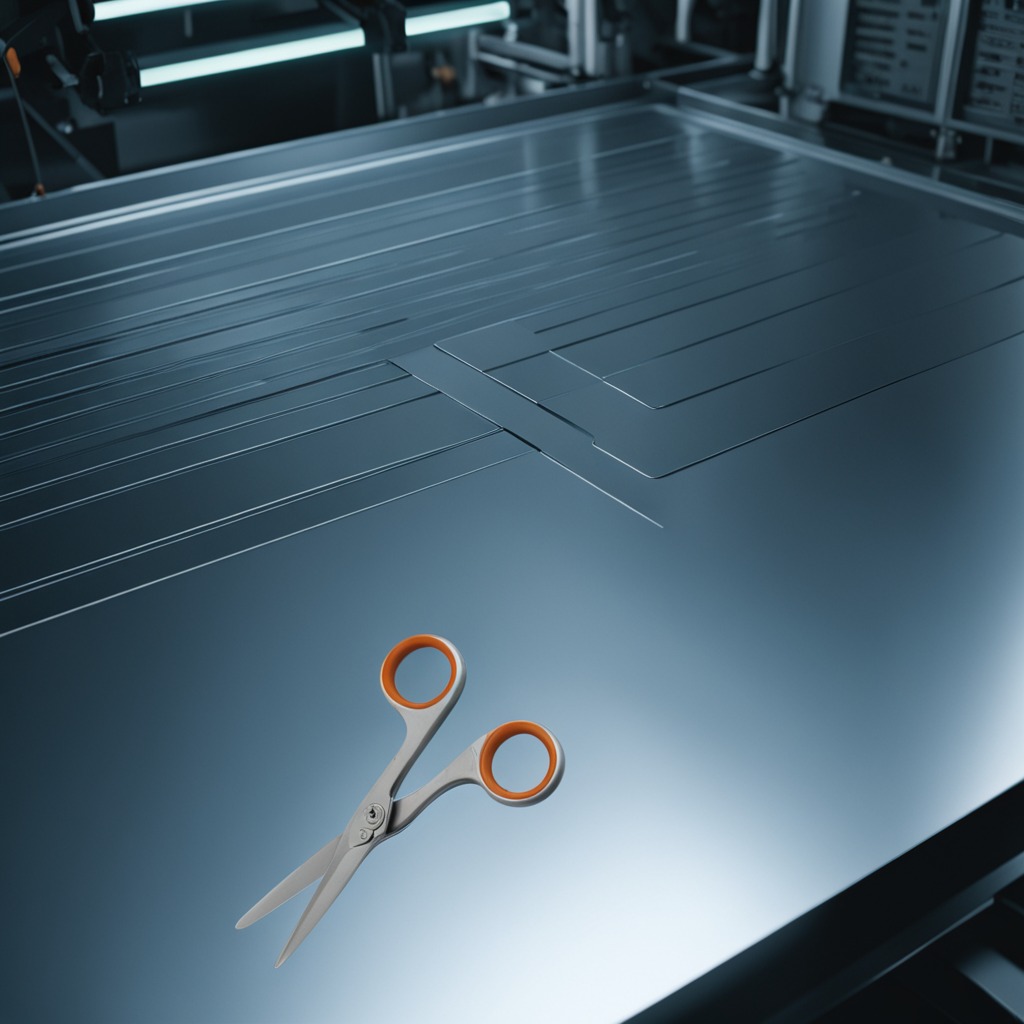
A scissor is lying on the metal table in a machine shop under fluorescent lights.